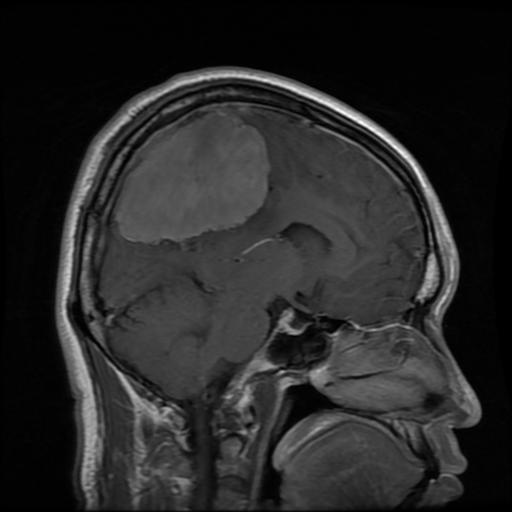
Label: meningioma